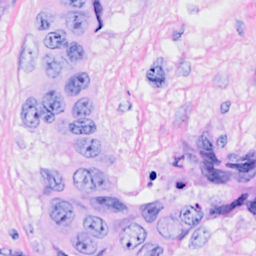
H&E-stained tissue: Breast